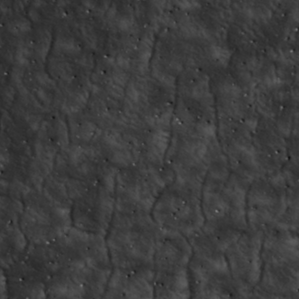
Label: non_frost